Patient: sex M, age 35
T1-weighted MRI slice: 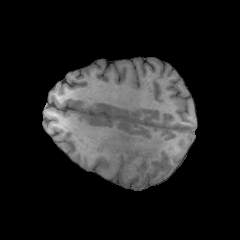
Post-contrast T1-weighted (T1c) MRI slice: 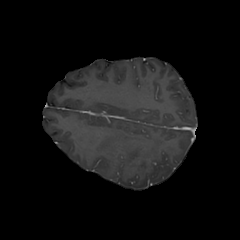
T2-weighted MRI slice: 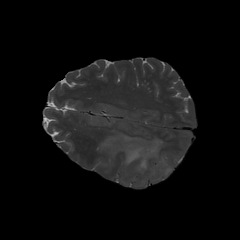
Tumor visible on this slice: yes
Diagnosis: Astrocytoma, IDH-wildtype
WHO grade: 2